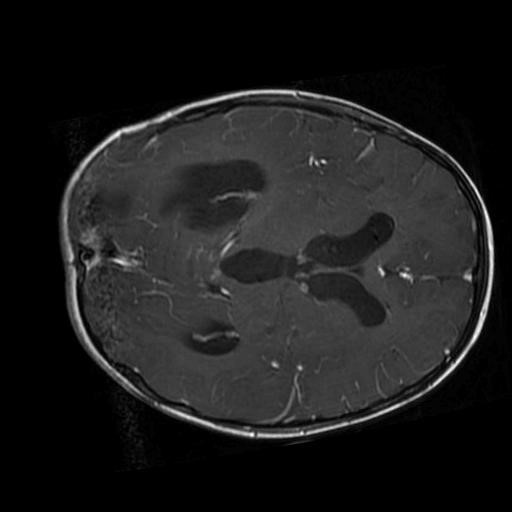
Label: brain_glioma